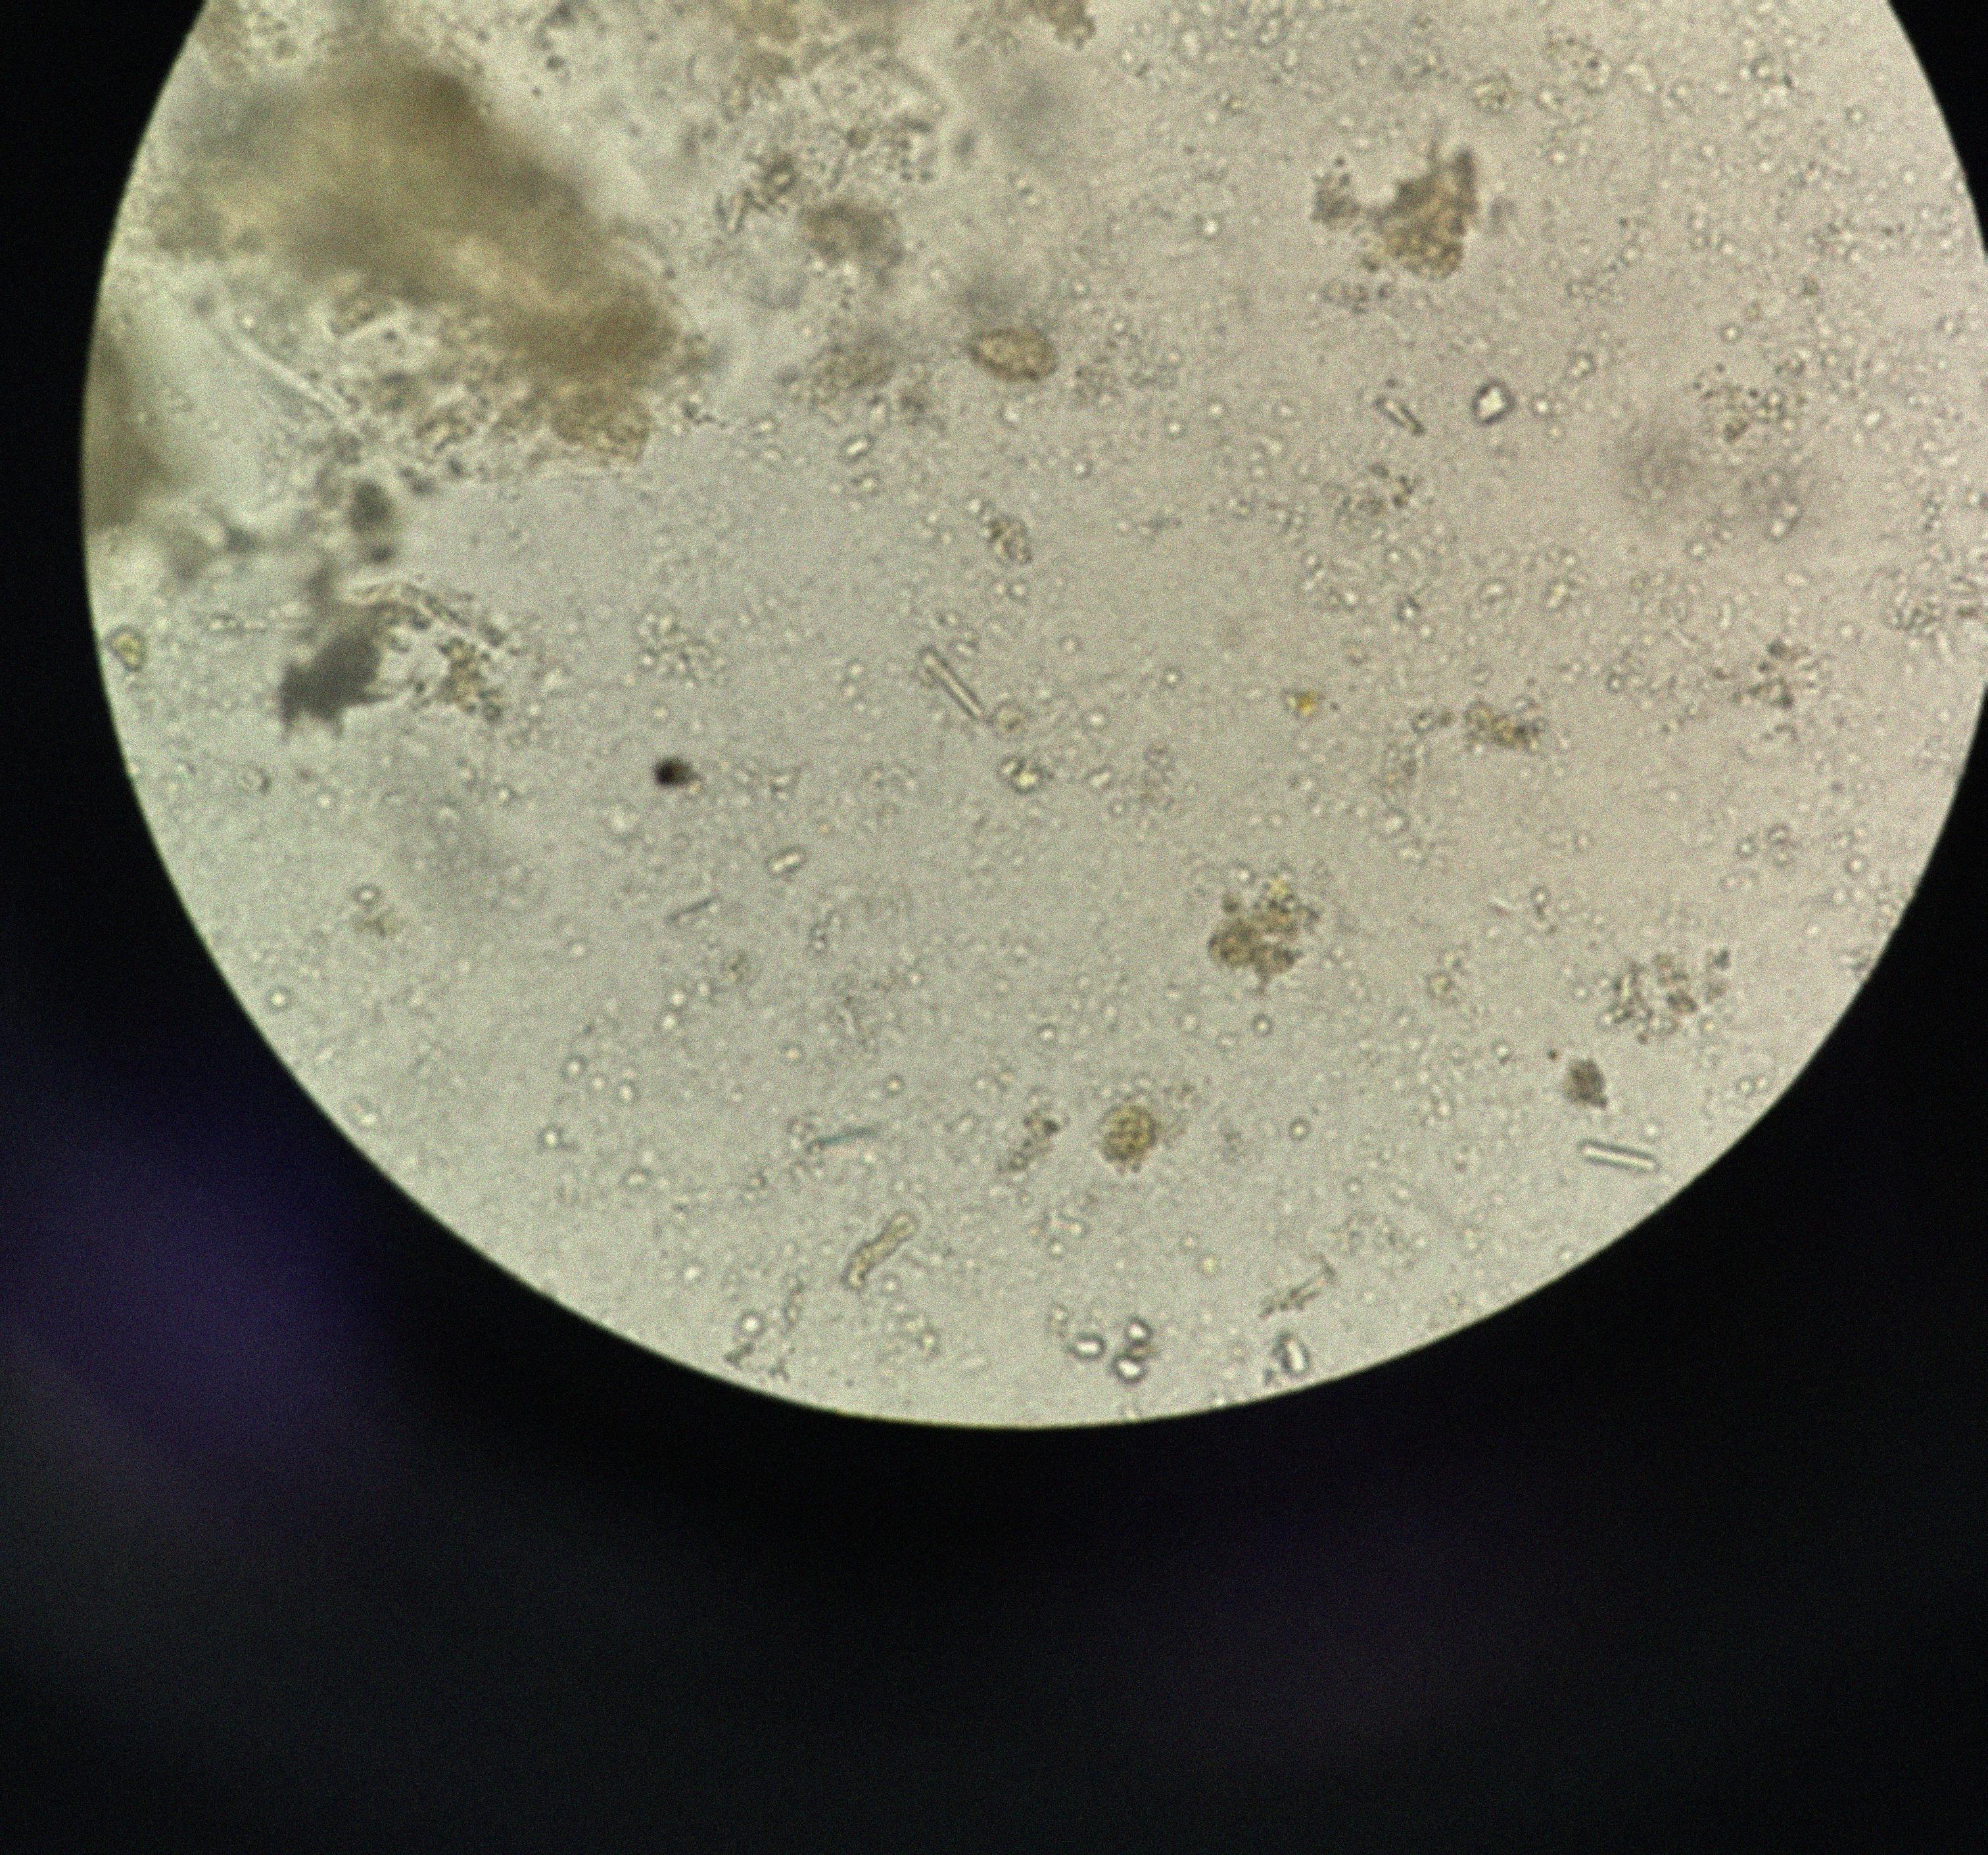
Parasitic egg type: Opisthorchis viverrine